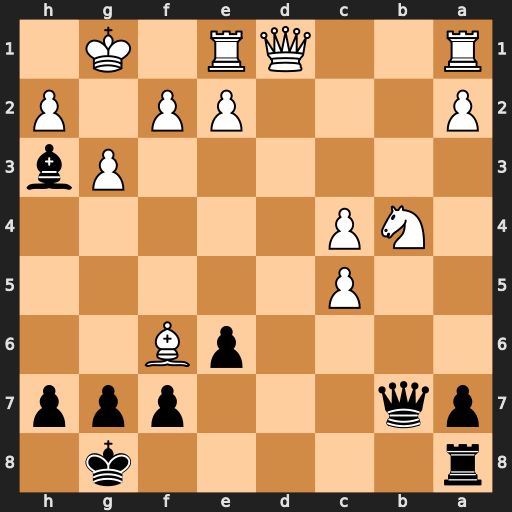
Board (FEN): r5k1/pq3ppp/4pB2/2P5/1NP5/6Pb/P3PP1P/R2QR1K1
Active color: b
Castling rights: -
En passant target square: -
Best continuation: Qg2#